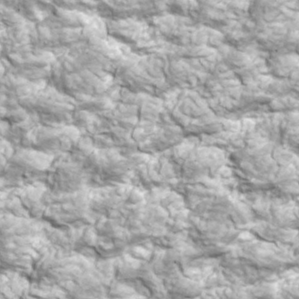
Label: non_frost